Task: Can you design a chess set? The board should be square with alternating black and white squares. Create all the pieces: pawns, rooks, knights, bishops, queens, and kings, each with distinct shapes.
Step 2651:
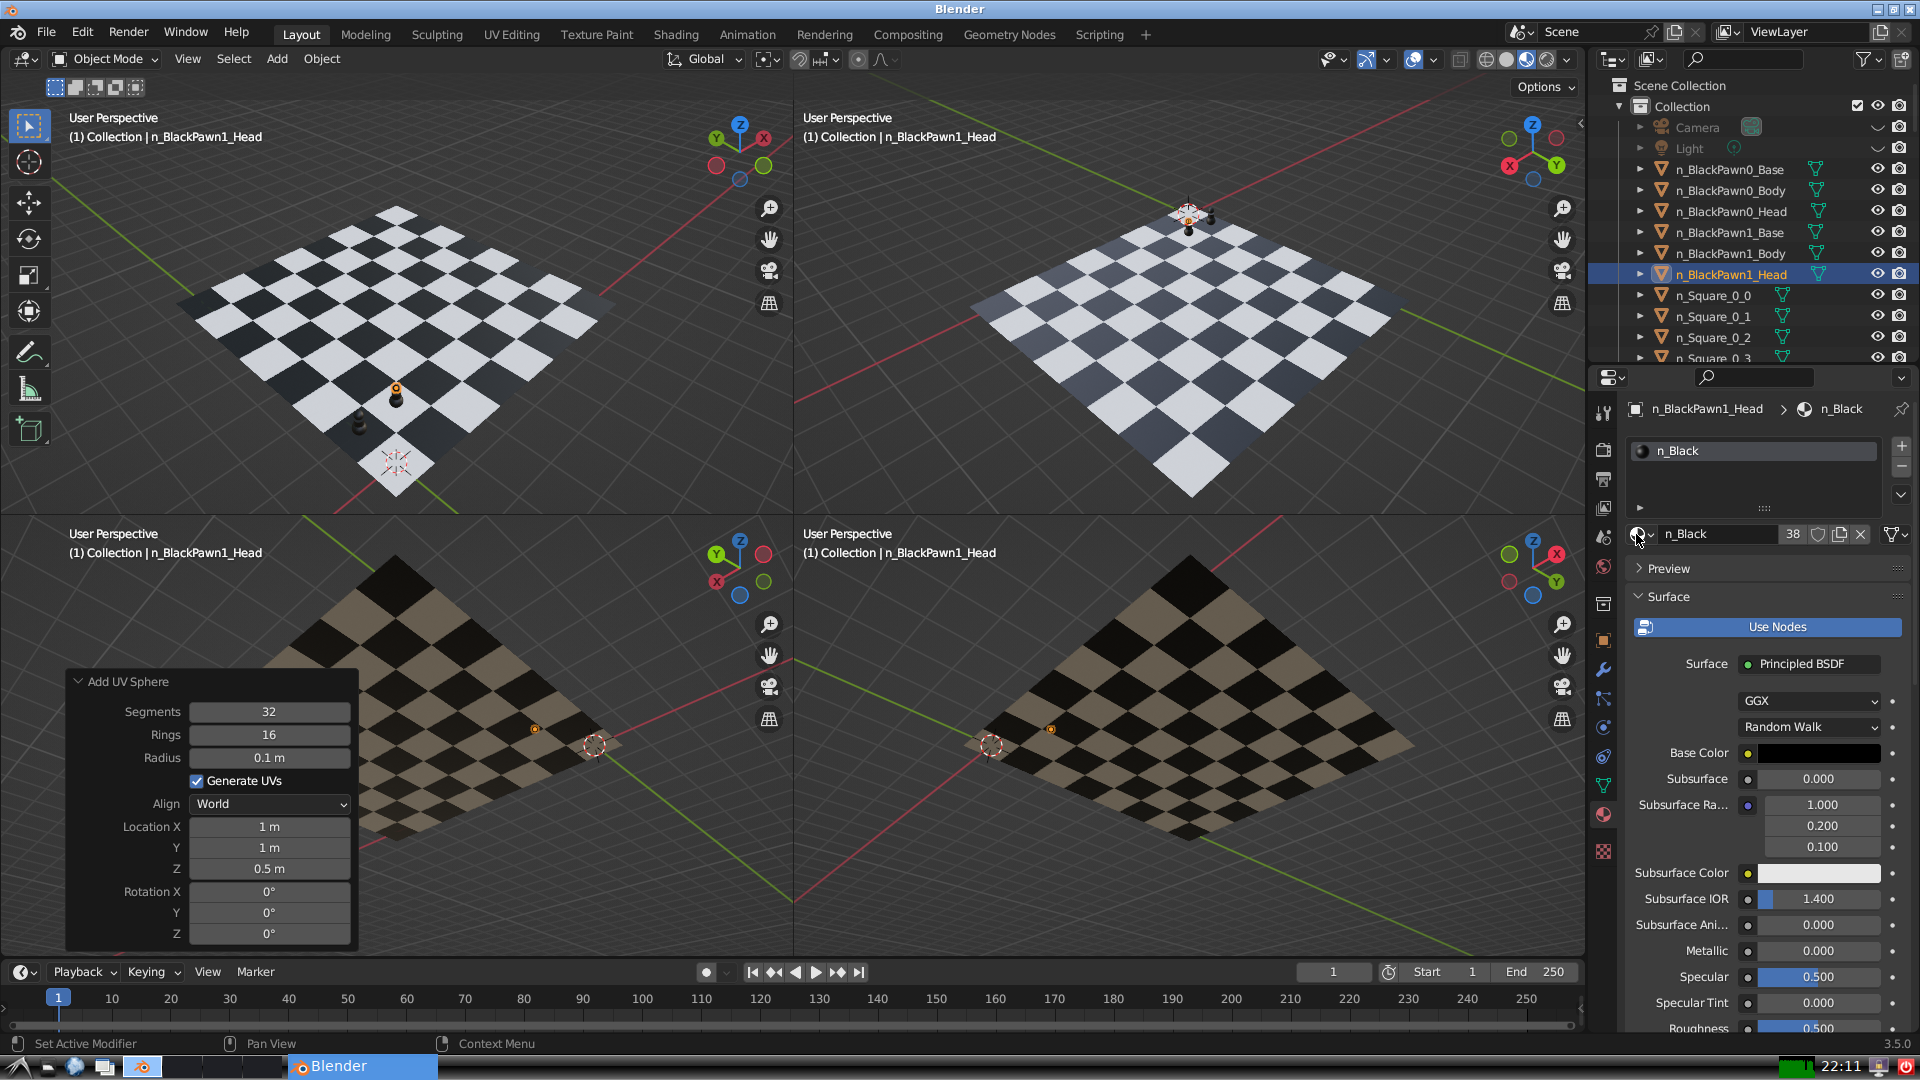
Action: {"mouse_move": [278, 58]}